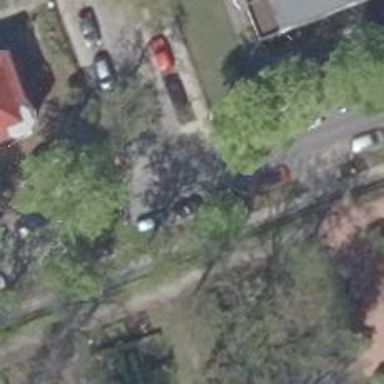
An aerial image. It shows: Residential road with sidewalks on both sides.